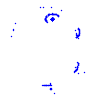
Particle: proton